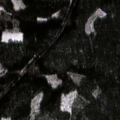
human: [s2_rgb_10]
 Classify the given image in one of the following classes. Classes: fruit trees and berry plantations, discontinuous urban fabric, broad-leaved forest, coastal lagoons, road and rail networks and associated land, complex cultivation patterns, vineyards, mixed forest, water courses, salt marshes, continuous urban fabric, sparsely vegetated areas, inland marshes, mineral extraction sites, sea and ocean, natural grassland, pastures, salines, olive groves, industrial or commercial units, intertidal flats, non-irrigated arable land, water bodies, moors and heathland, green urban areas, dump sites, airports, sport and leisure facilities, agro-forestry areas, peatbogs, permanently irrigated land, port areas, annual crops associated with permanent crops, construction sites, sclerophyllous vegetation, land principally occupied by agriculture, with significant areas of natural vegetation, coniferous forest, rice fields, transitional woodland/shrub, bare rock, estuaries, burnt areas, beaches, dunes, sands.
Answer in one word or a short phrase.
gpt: coniferous forest, mixed forest